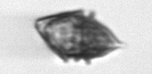
Label: Kryptoperidinium_triquetrum